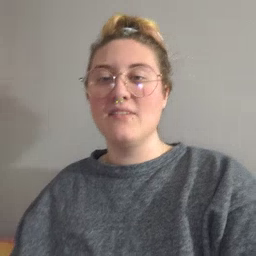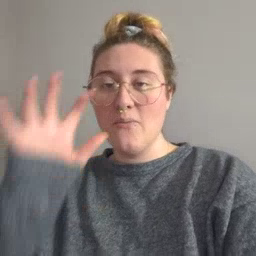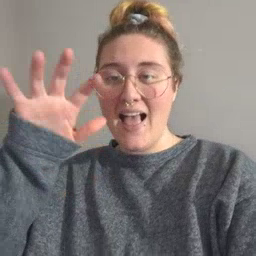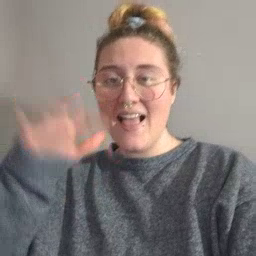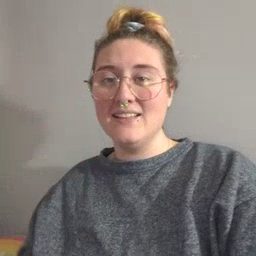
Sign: rain